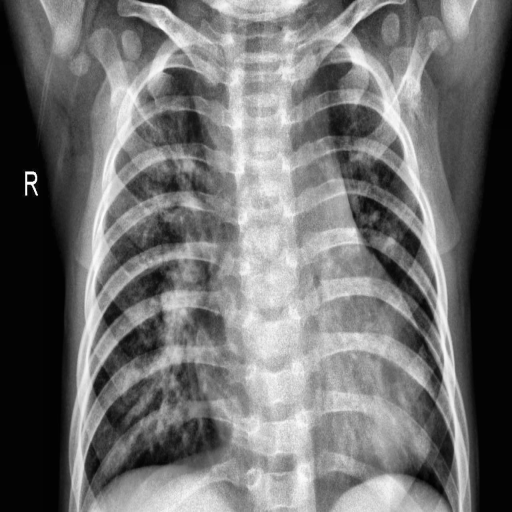
Finding: PNEUMONIA